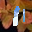
Label: 1